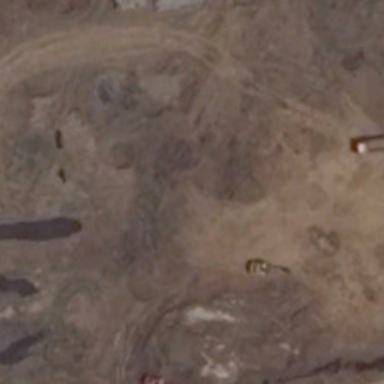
There is a lake on the bareland .